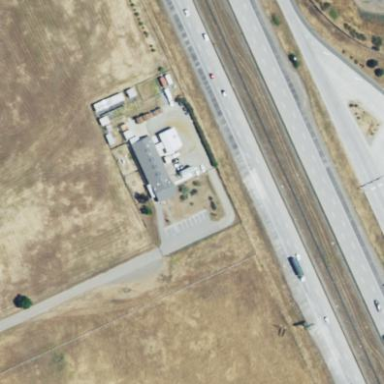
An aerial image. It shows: Commercial area featuring animal shelter.